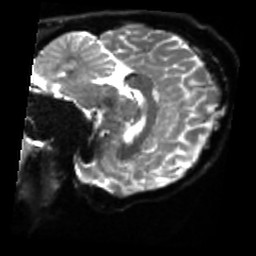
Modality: sbref
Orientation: sagittal
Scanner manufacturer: siemens
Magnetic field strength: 3 T
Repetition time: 4 s
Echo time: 0.0594 s